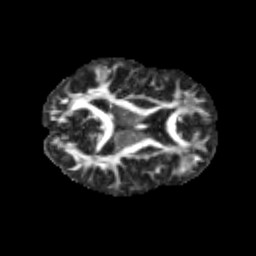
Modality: FA
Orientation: axial
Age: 13
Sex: male
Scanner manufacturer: siemens
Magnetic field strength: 3 T
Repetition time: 3.8 s
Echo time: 0.07 s